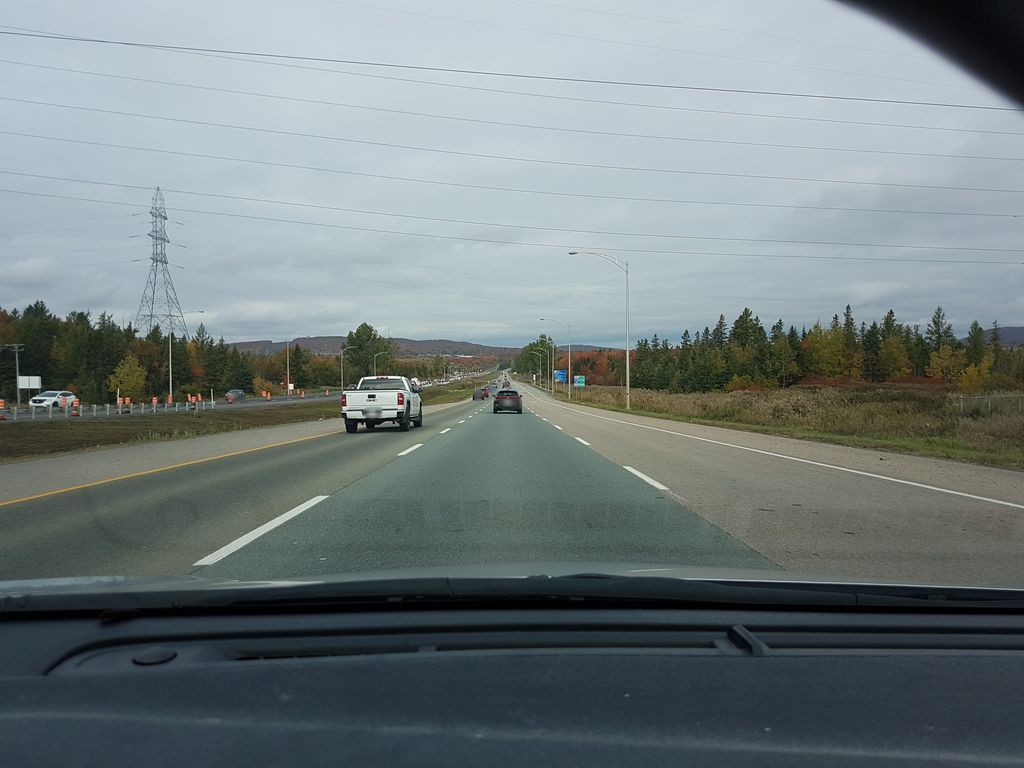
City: quebec_city